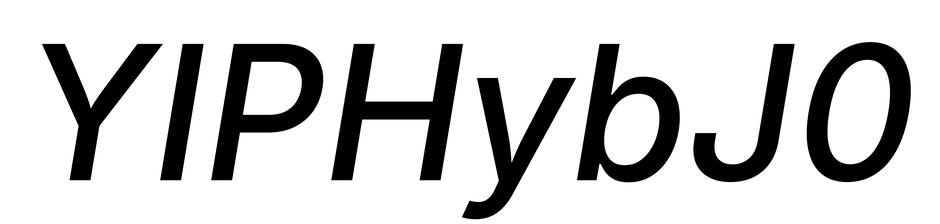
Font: Inter-Italic_Medium_Italic